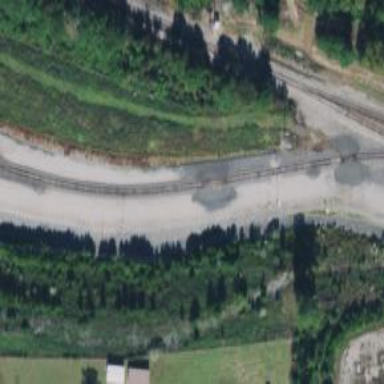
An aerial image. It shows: Rail spur service.